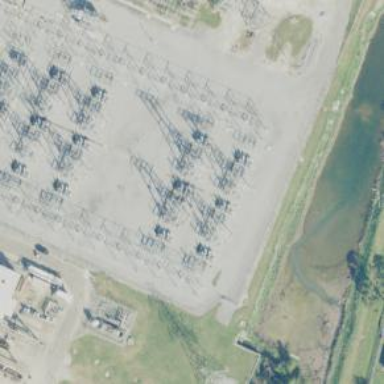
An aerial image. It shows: Switch for power supply.